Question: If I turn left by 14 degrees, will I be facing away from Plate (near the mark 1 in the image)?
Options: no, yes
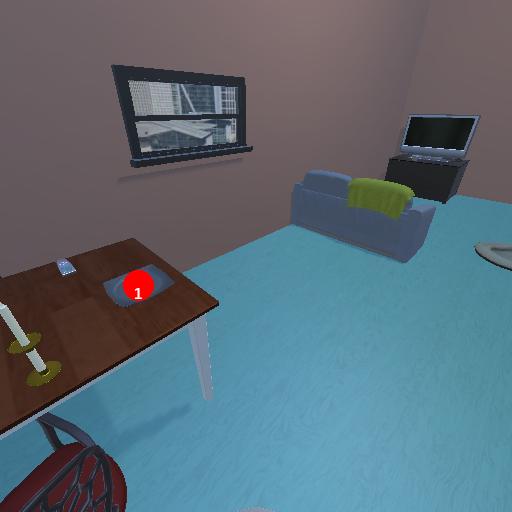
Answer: no